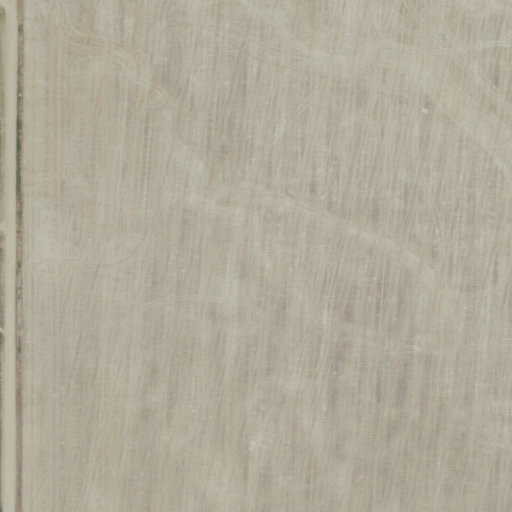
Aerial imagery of valley in Montana named Badger Coulee containing cultivated crops, open development, and grassland